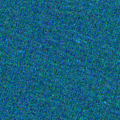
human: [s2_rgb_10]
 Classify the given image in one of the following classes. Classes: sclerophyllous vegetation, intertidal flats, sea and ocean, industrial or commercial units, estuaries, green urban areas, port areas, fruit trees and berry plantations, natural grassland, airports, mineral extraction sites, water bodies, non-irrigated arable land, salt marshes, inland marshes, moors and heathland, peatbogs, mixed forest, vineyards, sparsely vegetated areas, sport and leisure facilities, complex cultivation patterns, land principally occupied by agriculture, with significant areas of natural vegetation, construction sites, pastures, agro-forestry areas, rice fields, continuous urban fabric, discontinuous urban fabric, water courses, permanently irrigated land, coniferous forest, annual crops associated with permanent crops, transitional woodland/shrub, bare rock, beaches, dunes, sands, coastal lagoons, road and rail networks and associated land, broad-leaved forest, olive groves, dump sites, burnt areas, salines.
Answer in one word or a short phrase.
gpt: sea and ocean